Question: I have an iPhone app that was built with by a contract developer (Dev 1). Dev 1 gave me copies of all the certificates and keys that were used to sign and publish the app:

Dev 1 is no longer working on this project and I've moved on to another developer (Dev 2).
My questions are:
1. Is there any security risk with Dev 1 still having copies of all these certificates/keys? If I revoke his access to the company Apple Developer Program account can he do anything with them?
2. Which certificates/keys are needed by Dev 2 to be able to sign and publish an update to the app?
3. Obviously in a best-case situation Dev 1 would have kept developing the app indefinitely. But in the case where there are Devs 1, 2, 3 etc (successively working on the app), what is considered the best practice for the safe handling of keys and certificates for publishing? Especially if the company itself doesn't have the expertise (or a Mac!) to publish the app to the App Store in-house?
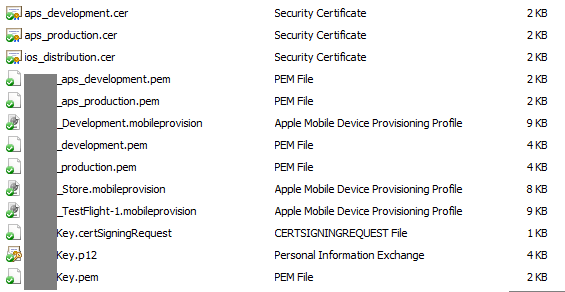
Answer: If you contract out to a developer, add him to your own developer account. This way you keep control of certificates and keys.